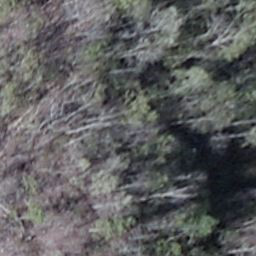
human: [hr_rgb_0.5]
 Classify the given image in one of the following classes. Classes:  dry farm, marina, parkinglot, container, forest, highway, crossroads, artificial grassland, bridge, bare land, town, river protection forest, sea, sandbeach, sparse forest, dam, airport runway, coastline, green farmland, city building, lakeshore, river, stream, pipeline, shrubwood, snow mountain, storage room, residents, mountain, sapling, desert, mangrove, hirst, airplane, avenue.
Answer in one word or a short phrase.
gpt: shrubwood